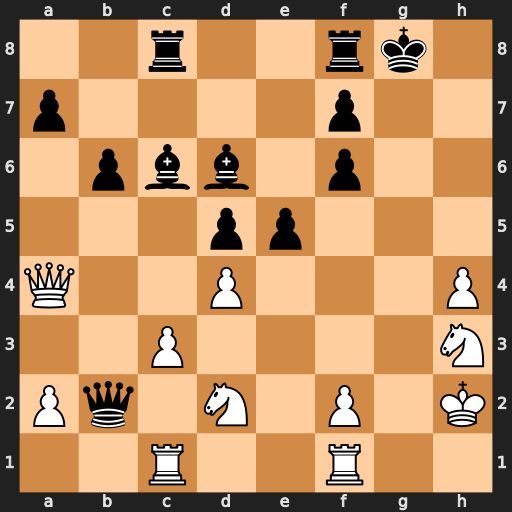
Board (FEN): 2r2rk1/p4p2/1pbb1p2/3pp3/Q2P3P/2P4N/Pq1N1P1K/2R2R2
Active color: w
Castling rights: -
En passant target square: -
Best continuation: Rg1+ Kh7 Qd1